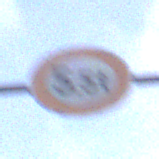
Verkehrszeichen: TatsaechlicheMasse
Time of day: SunriseSunset
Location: Outdoor (Urban)
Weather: PartlyCloudy
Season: NotSpecified
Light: Natural